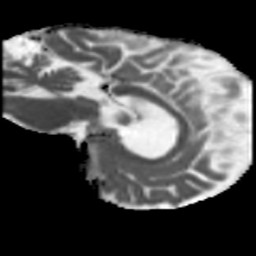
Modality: MD
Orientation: sagittal
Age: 75
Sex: male
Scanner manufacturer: siemens
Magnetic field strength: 3 T
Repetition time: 5.47 s
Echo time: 0.0854 s